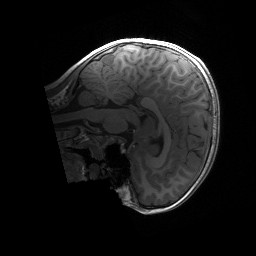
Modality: T1w
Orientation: sagittal
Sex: male
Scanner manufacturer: siemens
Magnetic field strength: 3 T
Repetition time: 1.9 s
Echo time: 0.00243 s